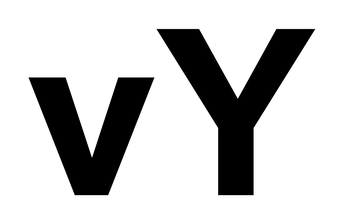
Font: InstrumentSans_Bold